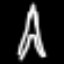
Label: The Eiffel Tower